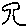
Label: tree